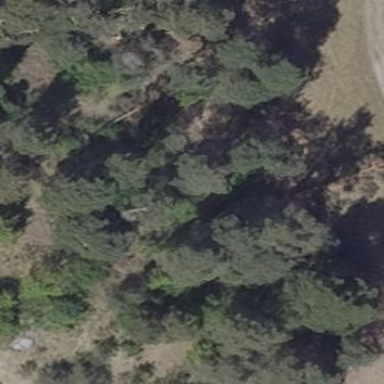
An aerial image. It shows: Forest area.